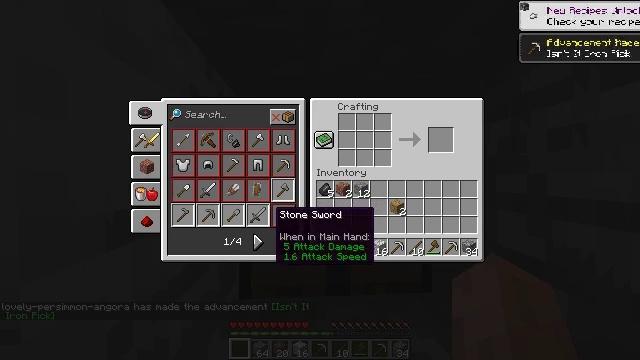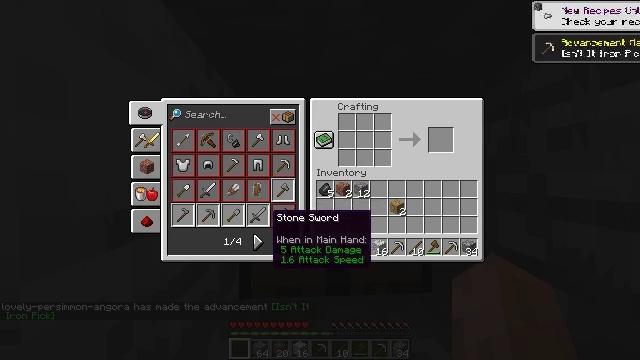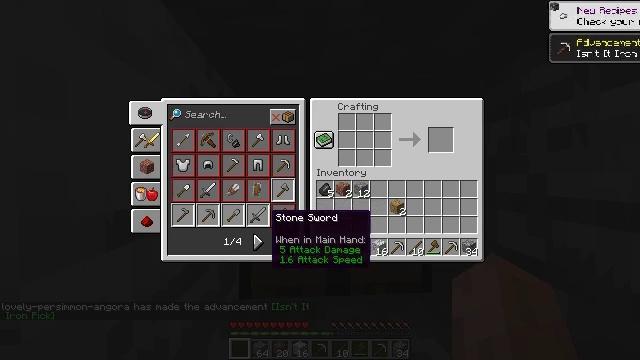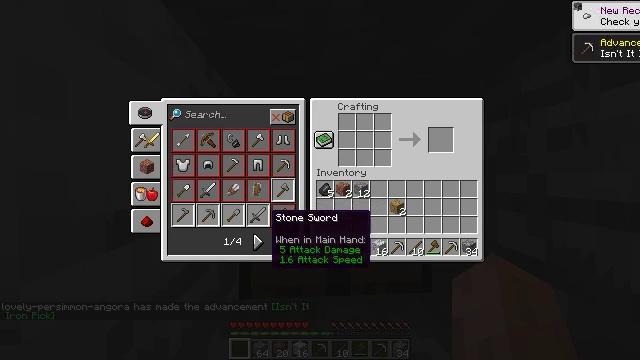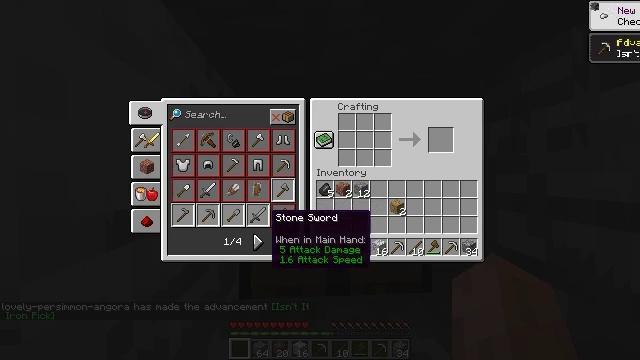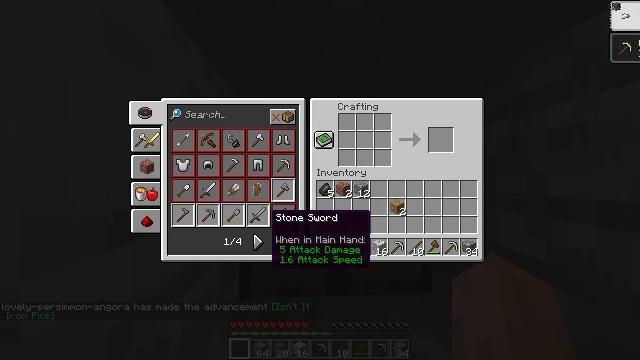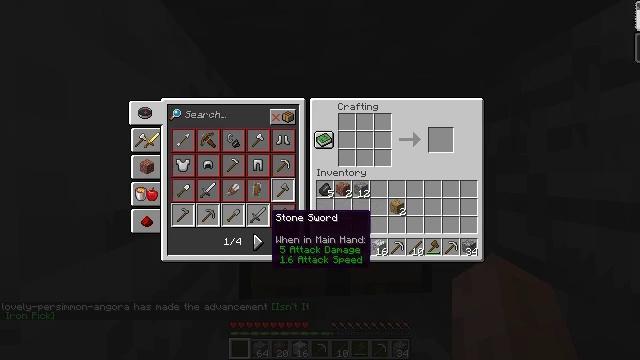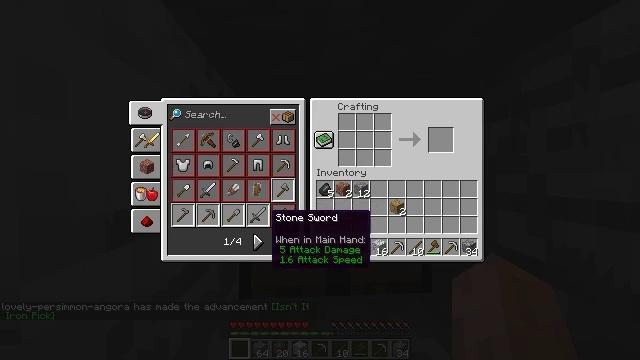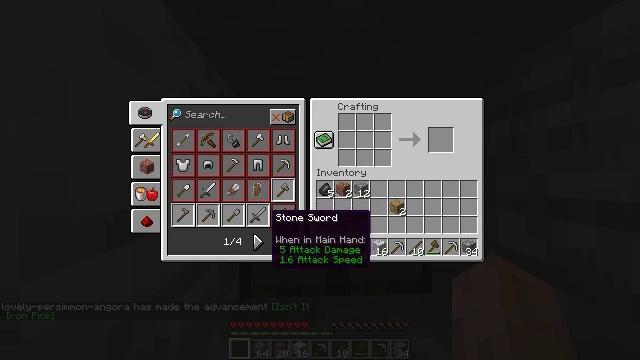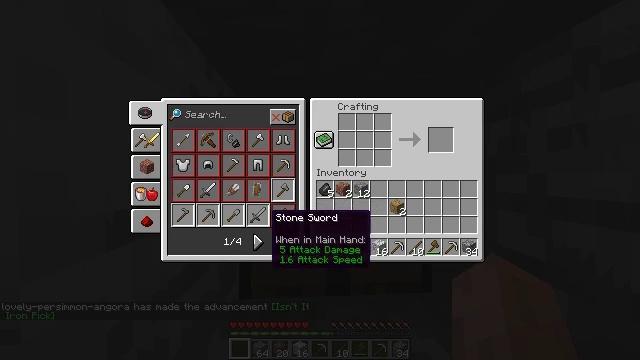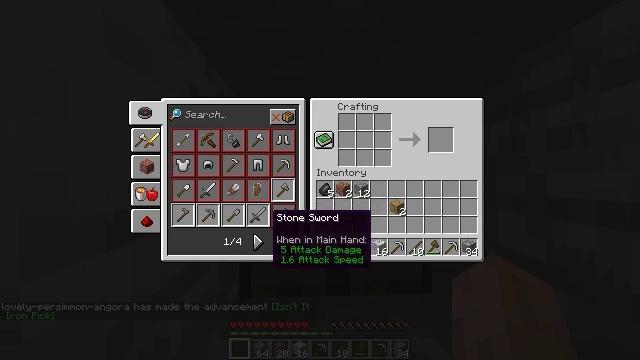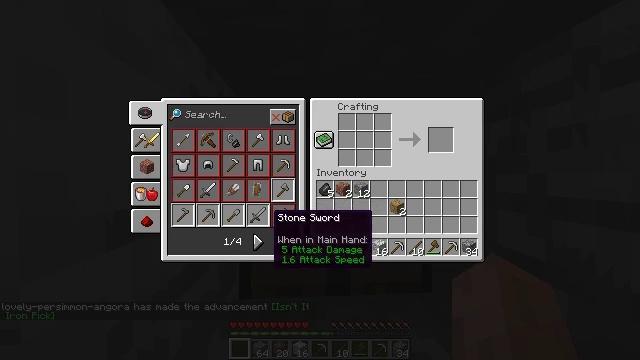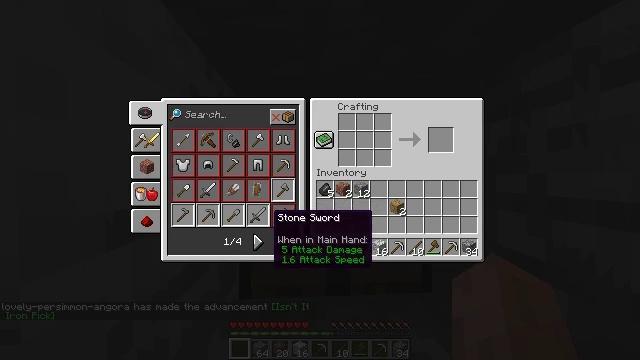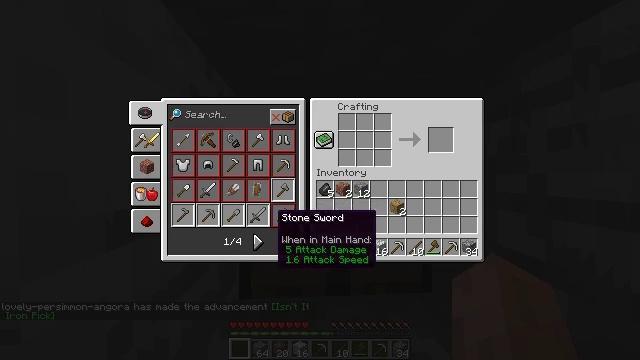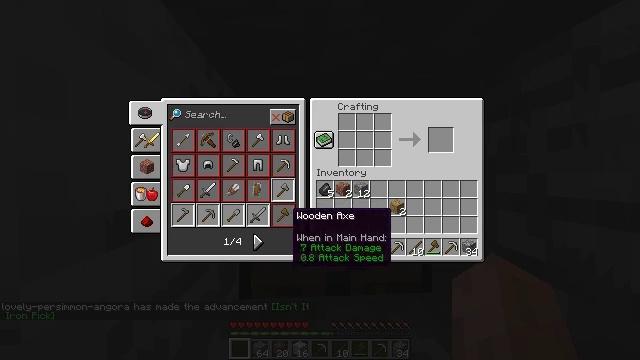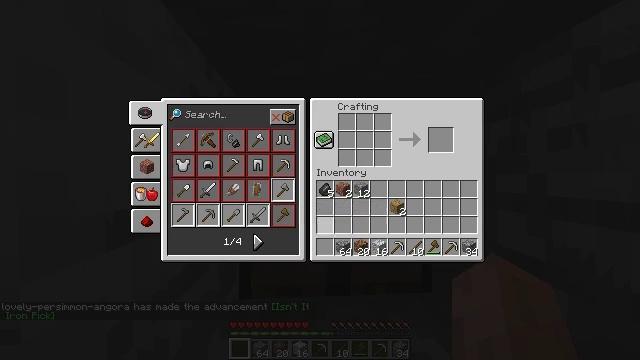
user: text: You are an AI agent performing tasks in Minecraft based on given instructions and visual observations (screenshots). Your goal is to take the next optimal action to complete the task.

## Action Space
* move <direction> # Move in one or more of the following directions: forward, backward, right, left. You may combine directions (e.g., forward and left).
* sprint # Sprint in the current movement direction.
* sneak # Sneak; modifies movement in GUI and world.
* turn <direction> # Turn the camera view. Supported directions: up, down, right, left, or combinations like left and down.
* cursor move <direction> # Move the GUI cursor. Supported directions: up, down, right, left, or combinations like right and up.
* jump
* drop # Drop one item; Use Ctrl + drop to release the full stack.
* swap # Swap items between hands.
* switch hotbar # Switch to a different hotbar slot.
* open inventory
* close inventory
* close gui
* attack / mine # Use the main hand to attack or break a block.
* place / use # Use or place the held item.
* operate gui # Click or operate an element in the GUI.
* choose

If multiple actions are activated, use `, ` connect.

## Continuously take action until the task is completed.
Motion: motion action
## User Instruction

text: Mine the oak trapdoor.
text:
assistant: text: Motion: no_op
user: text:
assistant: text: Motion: no_op
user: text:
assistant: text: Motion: no_op
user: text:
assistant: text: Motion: no_op
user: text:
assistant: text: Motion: no_op
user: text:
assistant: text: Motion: no_op
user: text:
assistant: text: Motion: no_op
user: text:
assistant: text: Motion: no_op
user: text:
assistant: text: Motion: no_op
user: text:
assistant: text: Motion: no_op
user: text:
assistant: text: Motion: no_op
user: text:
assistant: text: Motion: no_op
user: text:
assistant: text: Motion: no_op
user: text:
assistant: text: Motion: cursor move right
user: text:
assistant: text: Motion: cursor move right
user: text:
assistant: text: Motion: cursor move right
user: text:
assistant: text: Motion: no_op
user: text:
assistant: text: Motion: no_op
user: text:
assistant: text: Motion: no_op
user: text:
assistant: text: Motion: no_op
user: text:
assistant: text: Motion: no_op
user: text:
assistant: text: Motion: no_op
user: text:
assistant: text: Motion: no_op
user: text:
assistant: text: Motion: no_op
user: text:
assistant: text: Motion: no_op
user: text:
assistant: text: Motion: no_op
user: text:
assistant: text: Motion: no_op
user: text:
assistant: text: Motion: no_op
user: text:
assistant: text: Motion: close gui
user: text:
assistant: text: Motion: open inventory